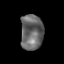
Tissue: prostate
Cell type: T cells
Senescence score: 0.2122
Nuclear area (px): 777
Mean DAPI intensity: 104.485